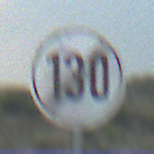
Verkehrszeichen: EndeGeschwindigkeit130
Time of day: MorningAfternoon
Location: Outdoor (Nature)
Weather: PartlyCloudy
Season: NotSpecified
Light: Natural